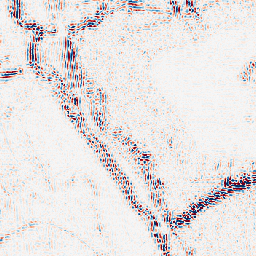
Category: wavelet
Decomposition family: wavelet_reverse_biorthogonal
Decomposition parameters: wavelet: rbio3.5
level: 2
Upsampling method: linear_exact
Upsampling parameters: scale: 4
Upsampling scale: 4